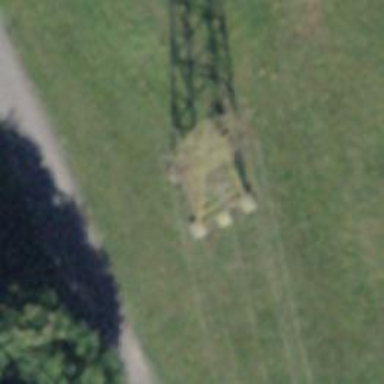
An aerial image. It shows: Minor power line.